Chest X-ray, AP view. Patient: 25 years old, sex M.
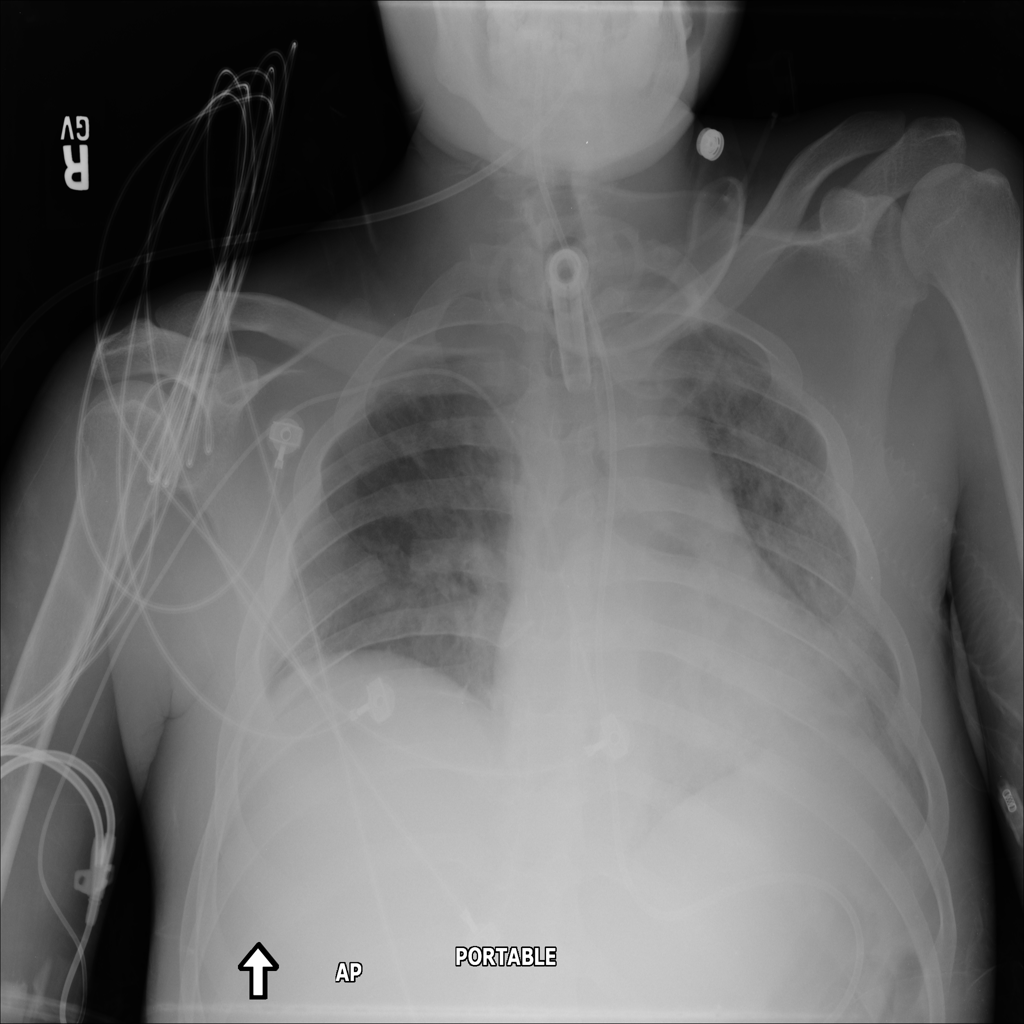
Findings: Cardiomegaly, Fibrosis, Infiltration